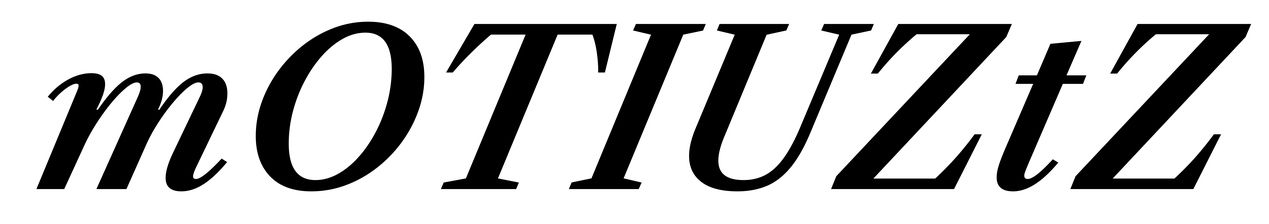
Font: LibreCaslonText-Italic_SemiBold_Italic